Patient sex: F
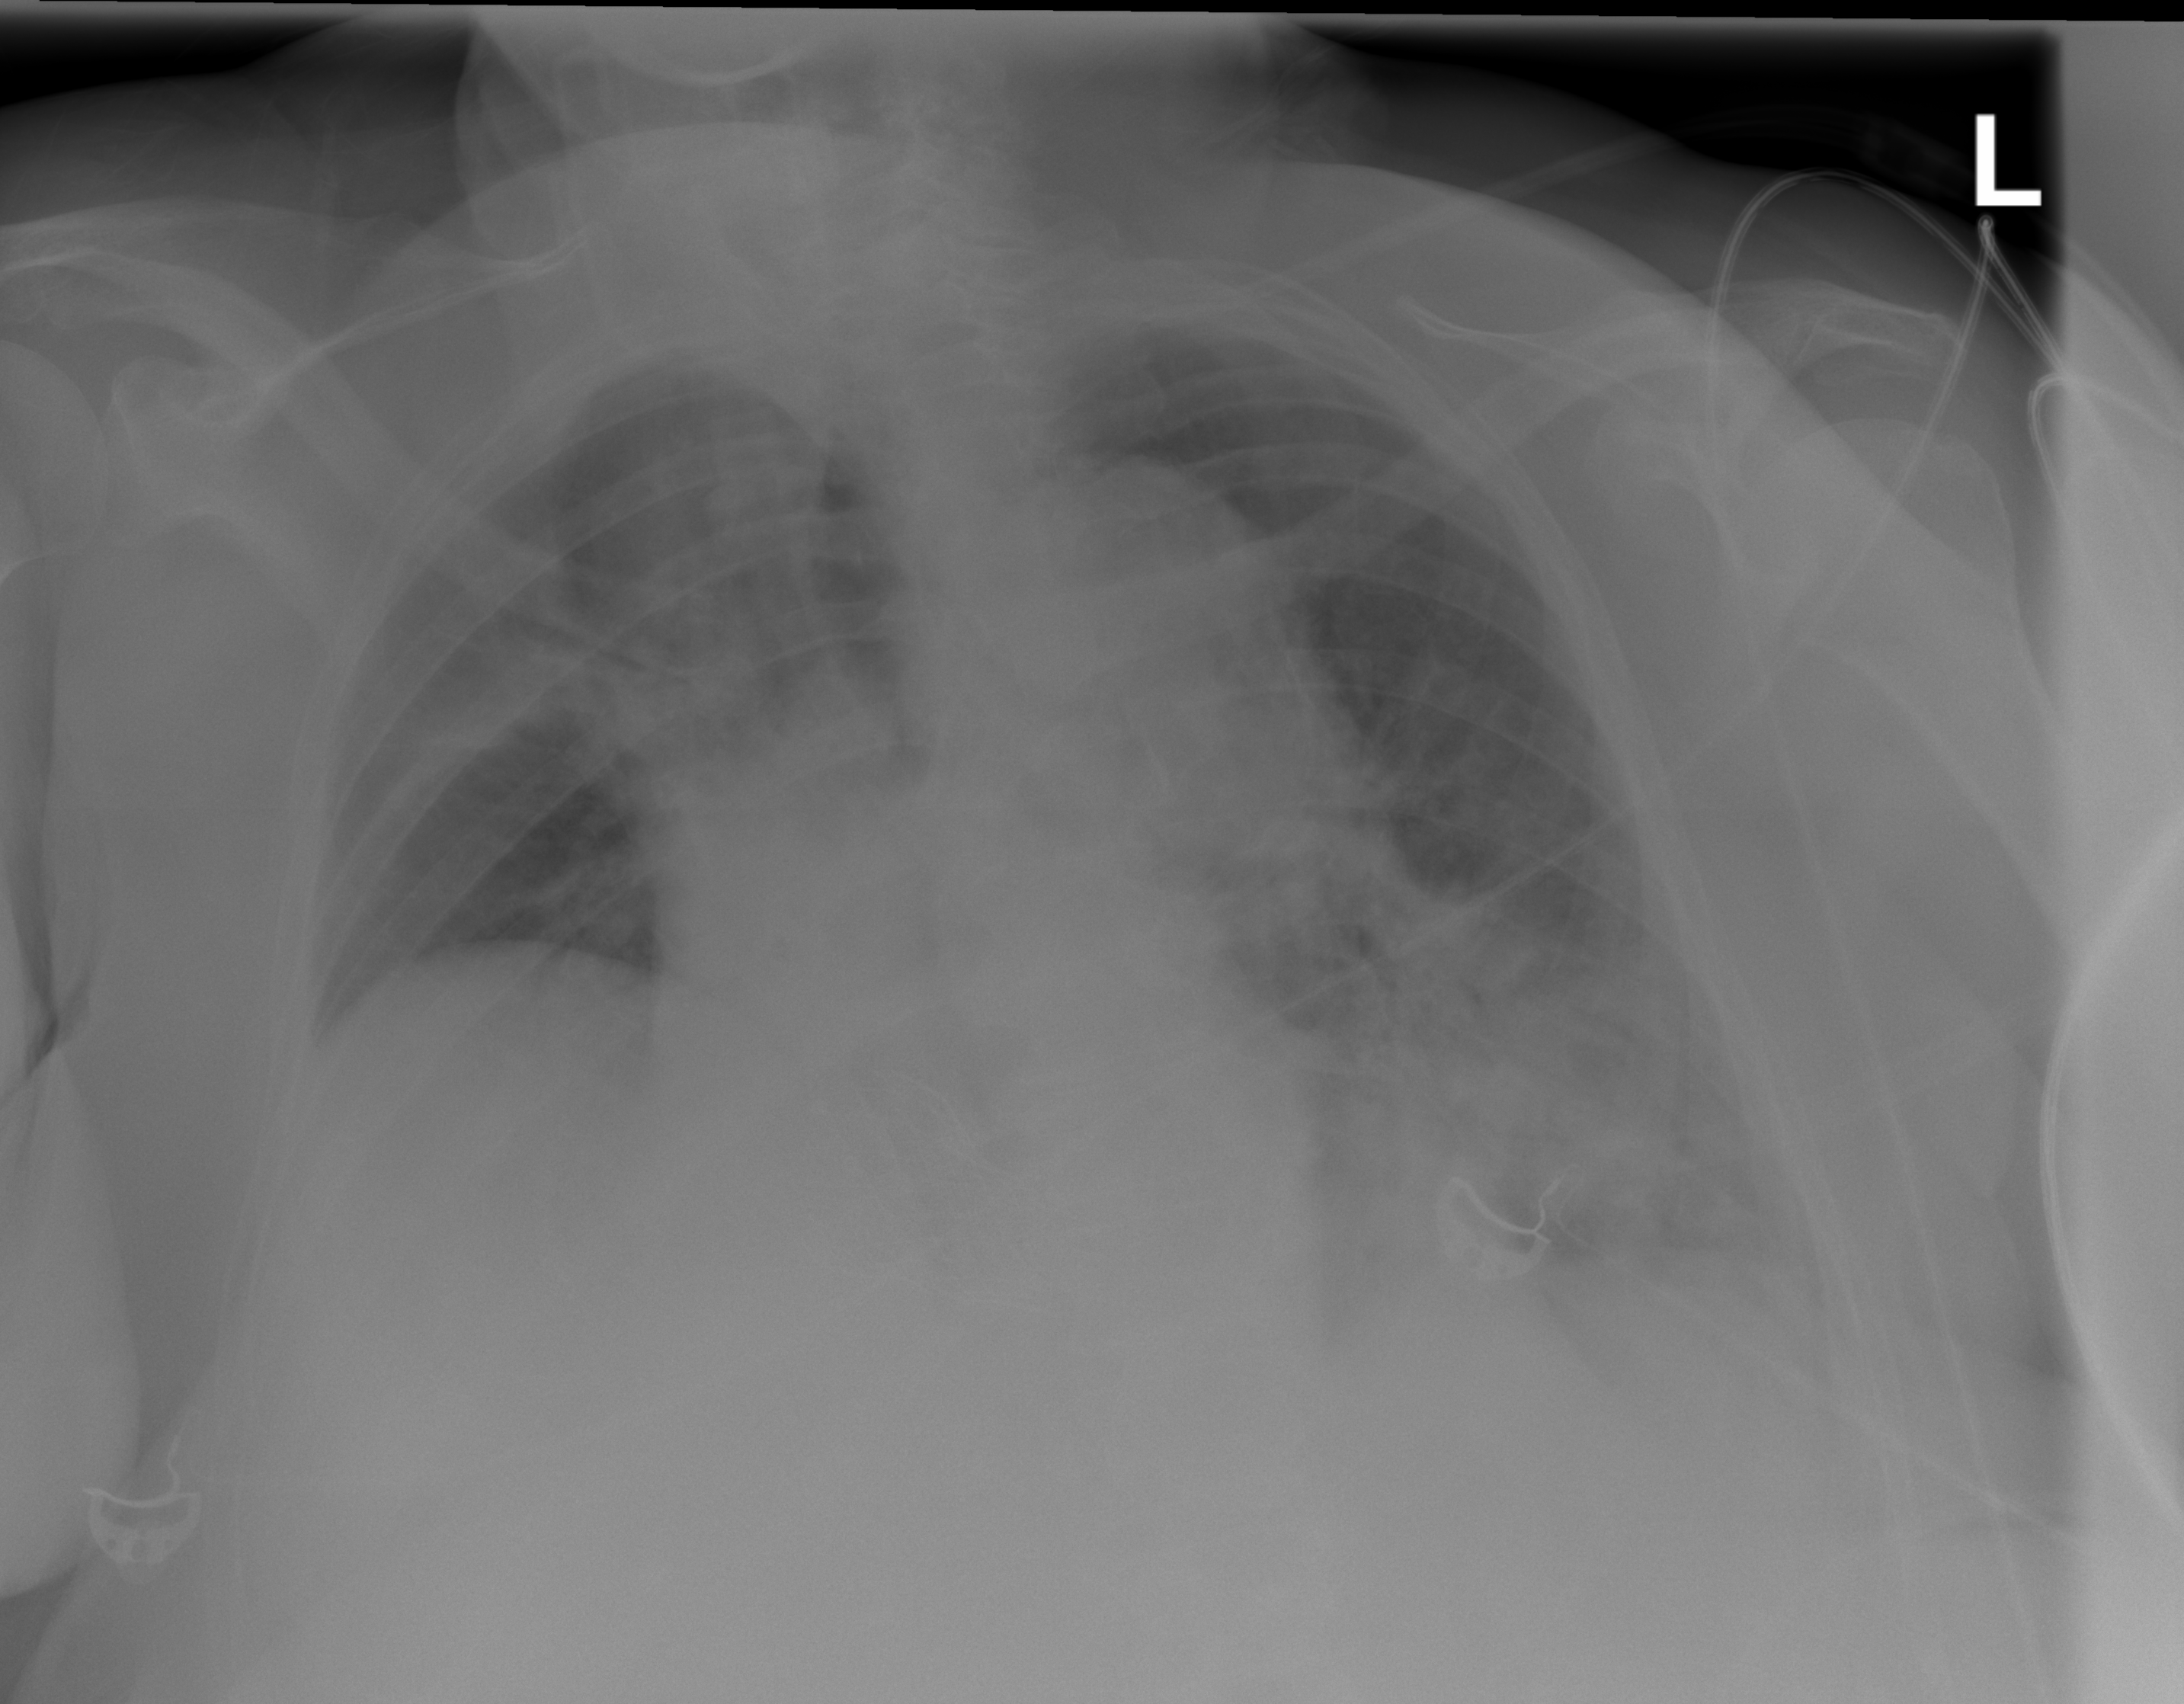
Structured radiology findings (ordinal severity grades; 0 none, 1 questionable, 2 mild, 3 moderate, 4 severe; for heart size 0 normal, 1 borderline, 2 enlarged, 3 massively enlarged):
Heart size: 2
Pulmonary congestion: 0
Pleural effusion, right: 0
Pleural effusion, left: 2
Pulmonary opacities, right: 3
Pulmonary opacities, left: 3
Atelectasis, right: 2
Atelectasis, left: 2